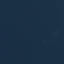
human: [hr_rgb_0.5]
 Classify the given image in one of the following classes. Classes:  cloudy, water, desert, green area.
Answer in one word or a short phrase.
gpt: water